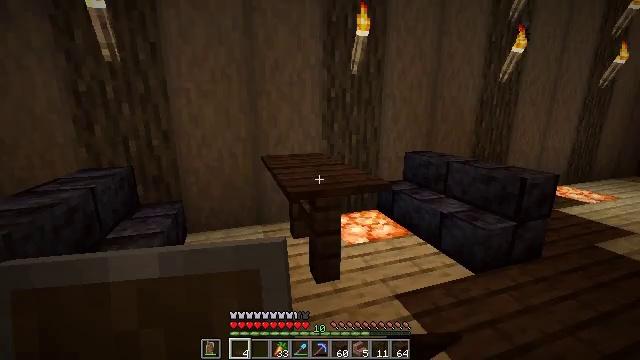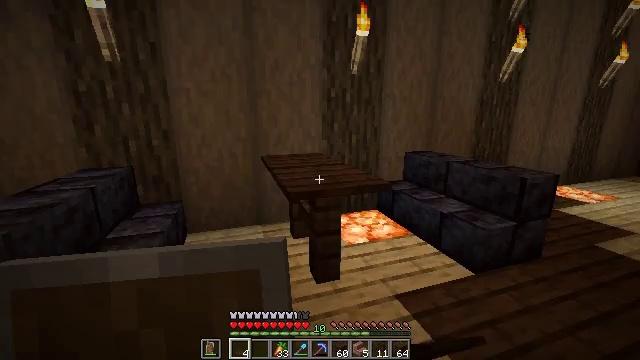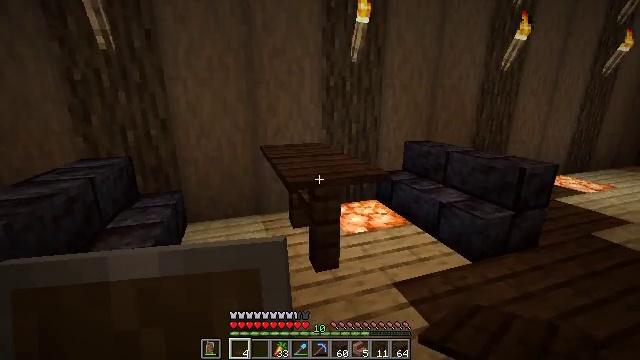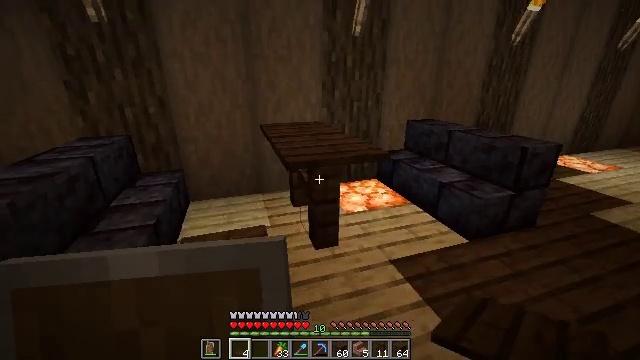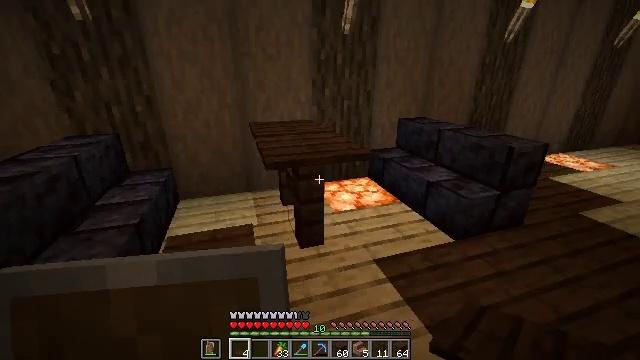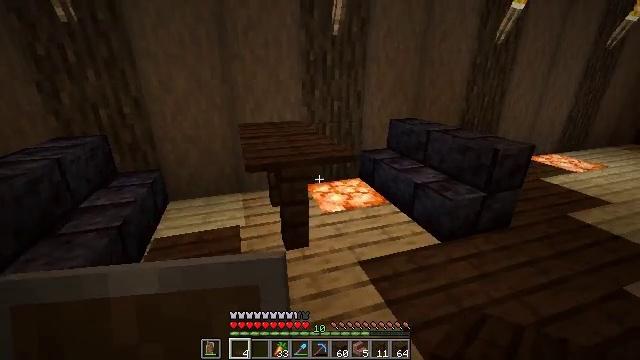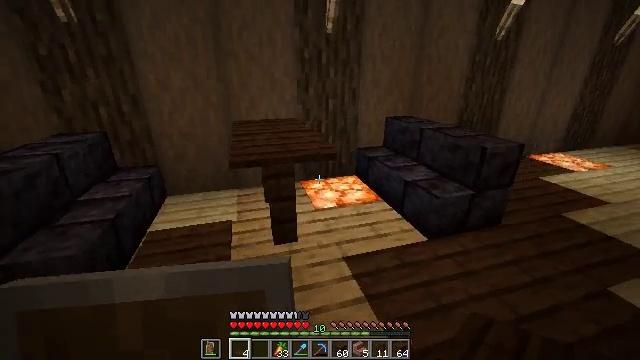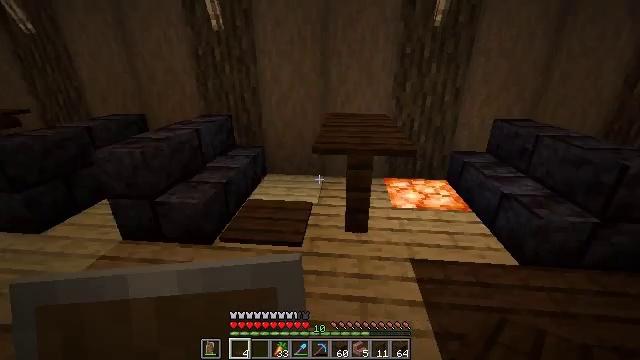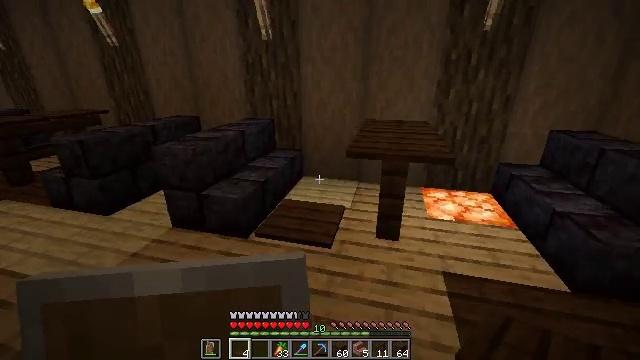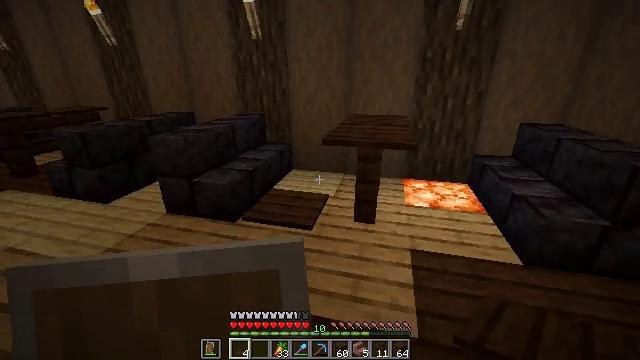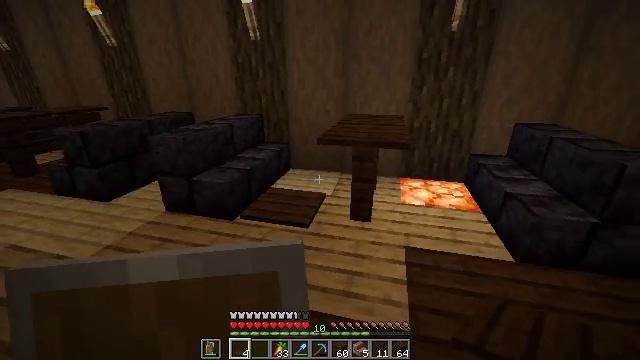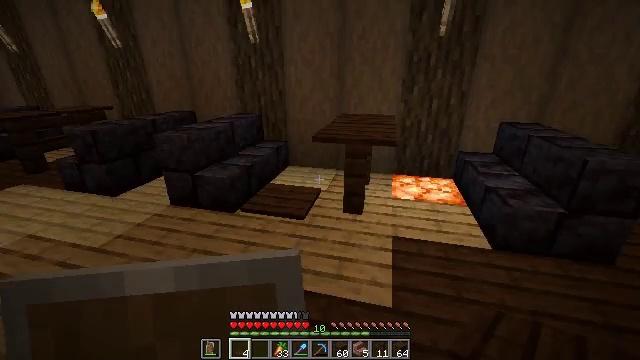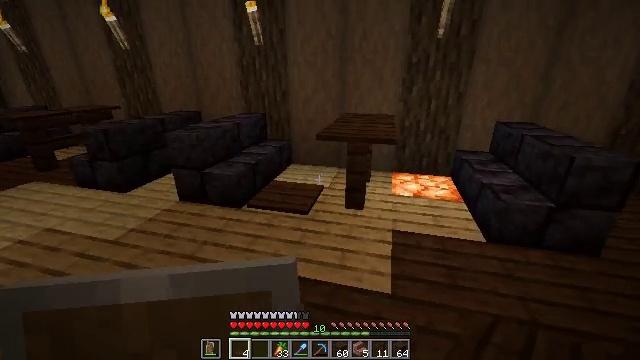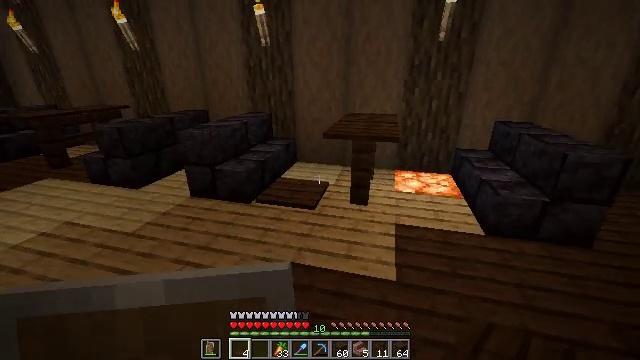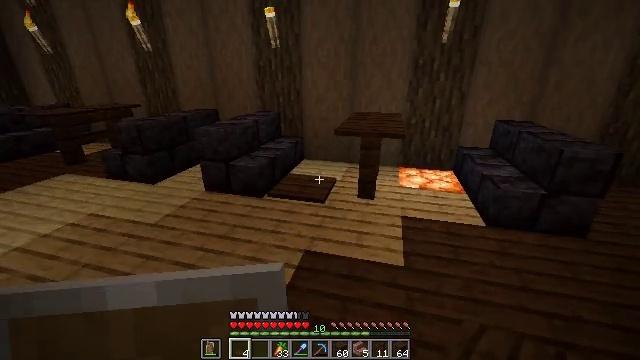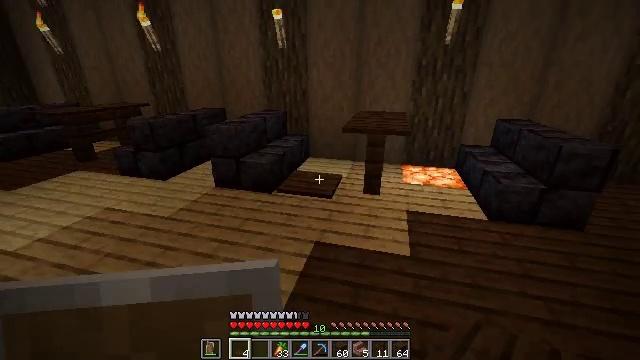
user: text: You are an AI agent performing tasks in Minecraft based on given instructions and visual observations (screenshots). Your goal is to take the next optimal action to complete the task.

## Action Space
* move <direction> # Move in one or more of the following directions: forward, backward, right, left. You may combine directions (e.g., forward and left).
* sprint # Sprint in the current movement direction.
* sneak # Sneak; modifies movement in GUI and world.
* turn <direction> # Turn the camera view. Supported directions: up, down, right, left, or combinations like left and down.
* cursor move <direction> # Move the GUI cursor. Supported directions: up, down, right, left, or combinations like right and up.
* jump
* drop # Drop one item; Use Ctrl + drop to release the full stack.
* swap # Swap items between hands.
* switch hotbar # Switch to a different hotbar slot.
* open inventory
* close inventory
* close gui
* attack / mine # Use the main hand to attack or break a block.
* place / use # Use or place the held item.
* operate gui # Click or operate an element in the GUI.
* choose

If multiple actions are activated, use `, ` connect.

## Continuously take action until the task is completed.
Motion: motion action
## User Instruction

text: Mine the dark oak pressure plate from the floor.
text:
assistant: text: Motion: no_op
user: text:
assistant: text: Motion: turn down
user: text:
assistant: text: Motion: move right, turn down
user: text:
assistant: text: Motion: move right
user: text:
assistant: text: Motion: move right
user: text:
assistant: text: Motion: move back and move right, turn left
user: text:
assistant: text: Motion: move back and move right, turn left
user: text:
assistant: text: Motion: move back and move right, turn left and up
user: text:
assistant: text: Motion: move back and move right
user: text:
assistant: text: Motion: move back and move right
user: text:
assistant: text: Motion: move back and move left
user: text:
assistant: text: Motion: move back and move left
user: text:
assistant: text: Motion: move back and move left
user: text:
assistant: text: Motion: move back and move left
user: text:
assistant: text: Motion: move back and move left
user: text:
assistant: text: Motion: move back and move left
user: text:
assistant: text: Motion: move back and move left
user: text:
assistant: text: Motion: move back and move left
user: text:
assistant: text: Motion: move forward
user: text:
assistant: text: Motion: move forward
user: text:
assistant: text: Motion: move forward
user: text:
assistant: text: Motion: move forward, turn right and down
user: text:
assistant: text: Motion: move forward, turn right and down
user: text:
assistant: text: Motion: move forward, turn down
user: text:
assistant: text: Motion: move forward, turn down
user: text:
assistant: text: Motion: move forward, turn down
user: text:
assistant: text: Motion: move forward, turn right and down
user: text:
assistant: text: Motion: move forward, turn down
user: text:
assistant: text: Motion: move forward, turn down
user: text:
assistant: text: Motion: move forward, turn left and down